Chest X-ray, AP view. Patient: 61 years old, sex M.
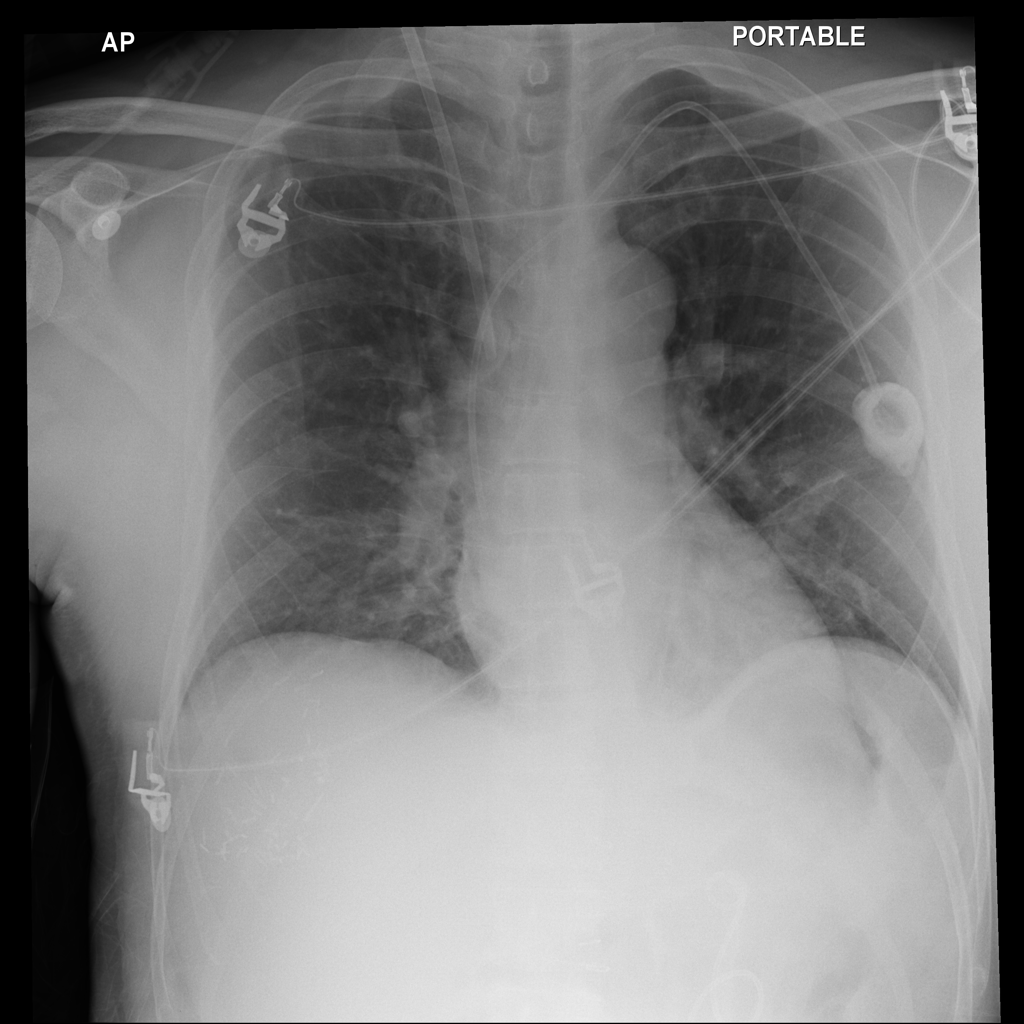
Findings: No Finding